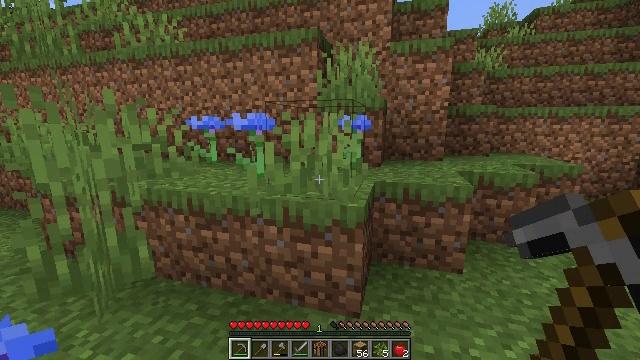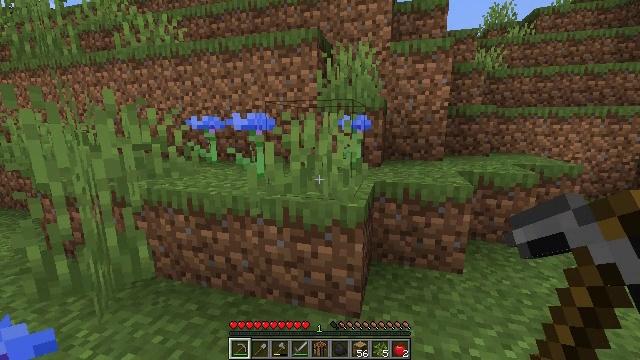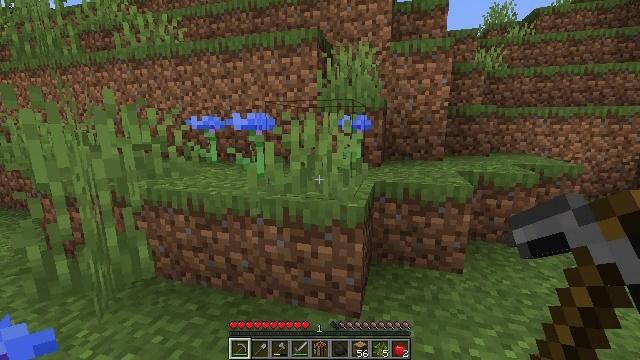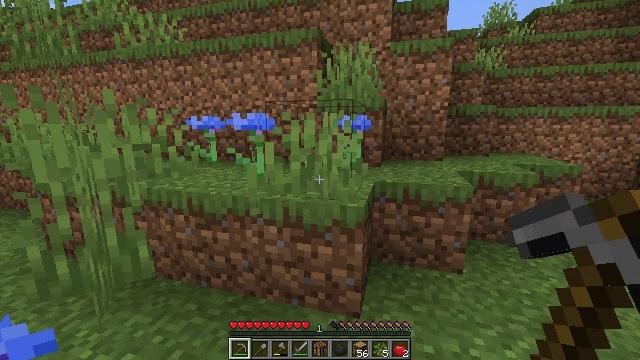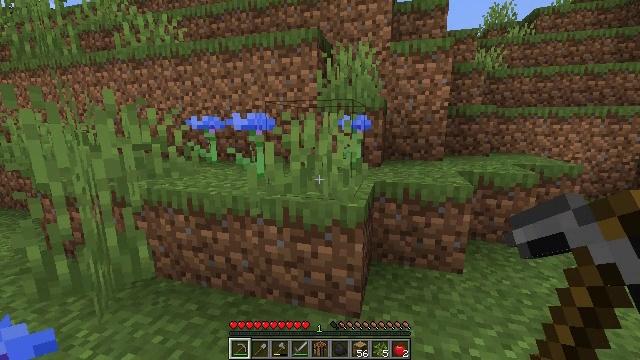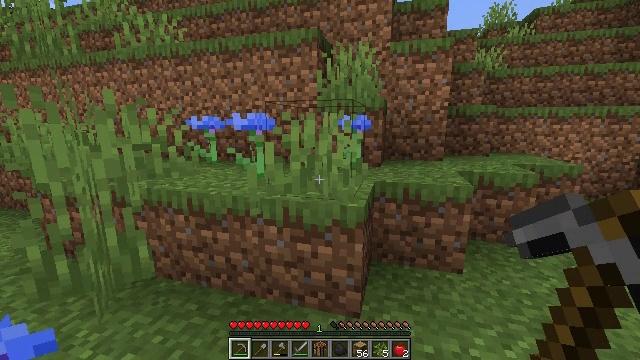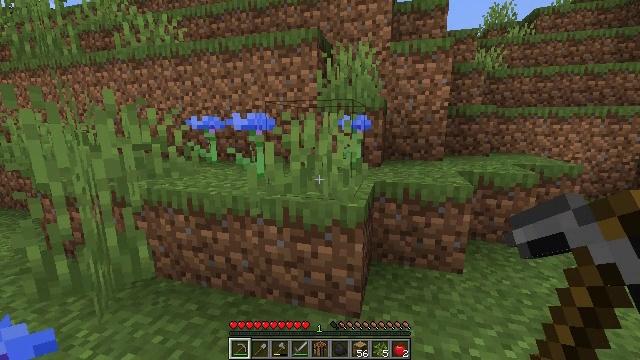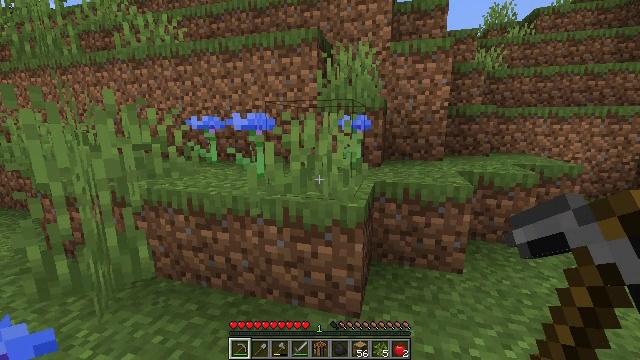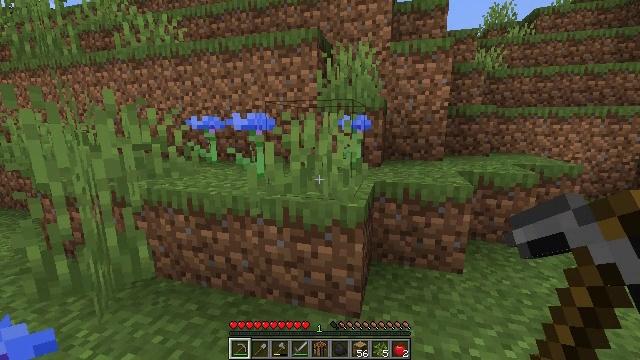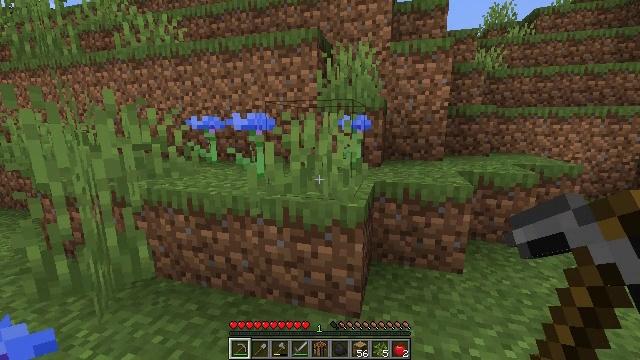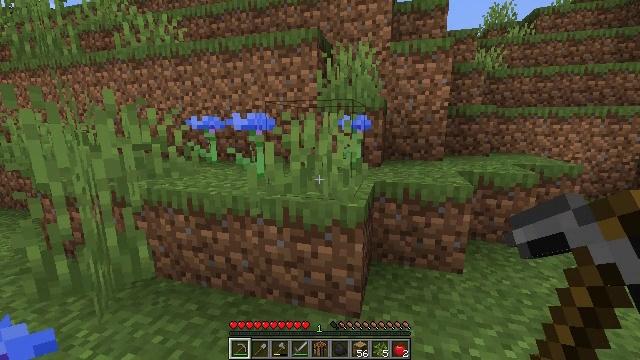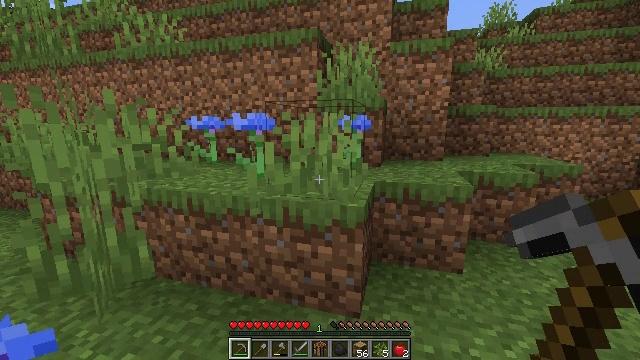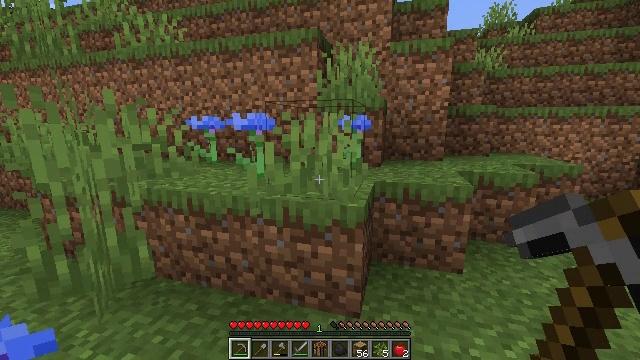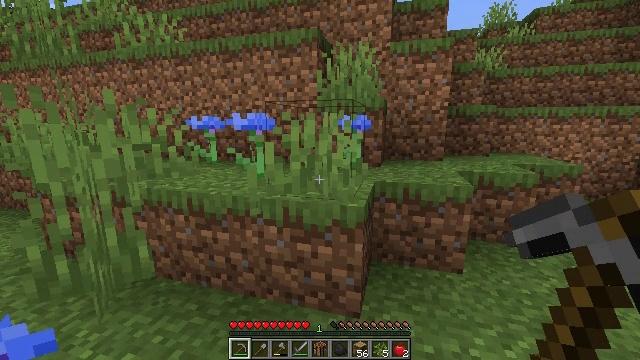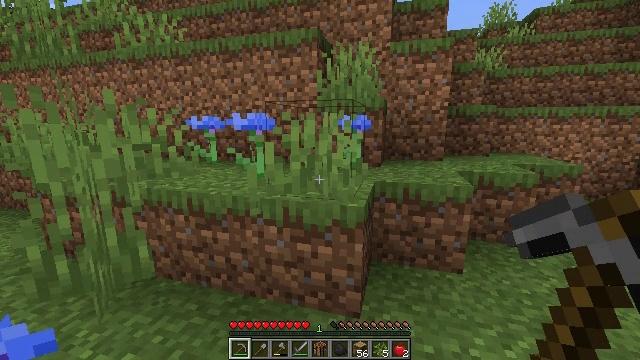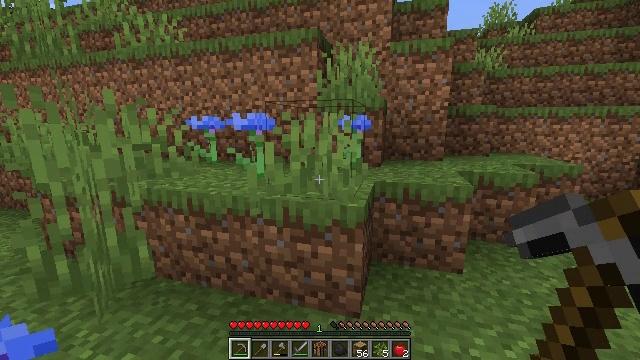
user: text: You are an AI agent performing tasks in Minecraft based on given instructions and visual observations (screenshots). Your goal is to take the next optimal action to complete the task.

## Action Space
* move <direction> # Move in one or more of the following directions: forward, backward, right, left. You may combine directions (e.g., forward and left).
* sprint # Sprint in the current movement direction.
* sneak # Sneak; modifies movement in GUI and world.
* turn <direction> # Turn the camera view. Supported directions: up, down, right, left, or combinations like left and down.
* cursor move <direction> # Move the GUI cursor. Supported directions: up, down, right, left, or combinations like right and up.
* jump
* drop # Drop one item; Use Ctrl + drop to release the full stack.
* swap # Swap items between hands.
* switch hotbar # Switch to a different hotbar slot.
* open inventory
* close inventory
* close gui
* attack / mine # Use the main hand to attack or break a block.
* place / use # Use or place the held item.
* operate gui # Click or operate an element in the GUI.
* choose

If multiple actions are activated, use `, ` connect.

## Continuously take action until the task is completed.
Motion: motion action
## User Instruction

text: Mine a hay block from the field.
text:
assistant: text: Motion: no_op
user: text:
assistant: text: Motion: no_op
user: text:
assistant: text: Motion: no_op
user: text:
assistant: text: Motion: no_op
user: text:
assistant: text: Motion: no_op
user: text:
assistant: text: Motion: no_op
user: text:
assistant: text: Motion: no_op
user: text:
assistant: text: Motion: no_op
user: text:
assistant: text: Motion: no_op
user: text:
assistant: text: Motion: no_op
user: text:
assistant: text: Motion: no_op
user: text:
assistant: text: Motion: no_op
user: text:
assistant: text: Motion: no_op
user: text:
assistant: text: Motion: no_op
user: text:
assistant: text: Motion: no_op
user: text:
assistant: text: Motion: no_op
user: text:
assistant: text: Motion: no_op
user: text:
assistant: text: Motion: no_op
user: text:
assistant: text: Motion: no_op
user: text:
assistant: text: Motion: no_op
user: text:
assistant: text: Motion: no_op
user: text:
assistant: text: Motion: no_op
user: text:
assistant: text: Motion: no_op
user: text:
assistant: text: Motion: no_op
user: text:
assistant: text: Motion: no_op
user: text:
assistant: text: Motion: no_op
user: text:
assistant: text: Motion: no_op
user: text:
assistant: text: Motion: no_op
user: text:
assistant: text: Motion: no_op
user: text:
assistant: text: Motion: no_op